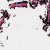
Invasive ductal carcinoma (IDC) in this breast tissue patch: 0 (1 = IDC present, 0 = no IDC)